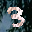
Label: 3